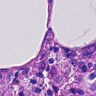
Metastatic tissue present: no